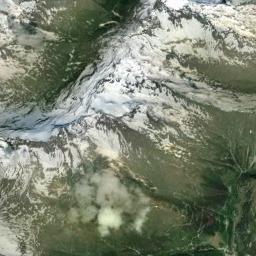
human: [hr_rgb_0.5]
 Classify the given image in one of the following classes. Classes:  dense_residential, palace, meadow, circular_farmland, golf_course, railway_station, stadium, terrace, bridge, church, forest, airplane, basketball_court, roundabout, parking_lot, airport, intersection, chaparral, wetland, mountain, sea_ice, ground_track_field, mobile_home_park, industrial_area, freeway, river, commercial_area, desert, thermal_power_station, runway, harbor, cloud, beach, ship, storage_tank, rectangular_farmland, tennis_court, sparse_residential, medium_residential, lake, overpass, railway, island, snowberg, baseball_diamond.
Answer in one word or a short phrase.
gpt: snowberg